Question: Is it possible to make 'SearchView'(android.support.v7.widget) in the 'ActionBar'(android.support.v7.app) like a 'MultiAutoCompleteTextView'?
Suggesting words like here, after custom delimiter.
I didn't extend 'MultiAutoCompleteTextView' because I didn't want to lose some features like icon, "X" button.

I tried to extend 'SearchView':
'''
public class MultiAutoCompleteSearchView extends android.support.v7.widget.SearchView {
private MultiAutoCompleteSearchView.SearchAutoComplete mSearchAutoComplete;
public static class SearchAutoComplete extends android.support.v7.widget.SearchView.SearchAutoComplete {
private String mSeparator = "+";
public SearchAutoComplete(Context context) {
super(context);
}
public SearchAutoComplete(Context context, AttributeSet attrs) {
super(context, attrs);
}
public SearchAutoComplete(Context context, AttributeSet attrs, int defStyle) {
super(context, attrs, defStyle);
}
@Override
protected void replaceText(CharSequence text) {
String newText = getText().toString();
if (newText.contains(mSeparator)) {
int lastIndex = newText.lastIndexOf(mSeparator);
newText = newText.substring(0, lastIndex + 1) + text.toString();
} else {
newText = text.toString();
}
super.replaceText(newText);
}
@Override
protected void performFiltering(CharSequence text, int keyCode) {
String newText = text.toString();
if (newText.indexOf(mSeparator) != -1) {
int lastIndex = newText.lastIndexOf(mSeparator);
if (lastIndex != newText.length() - 1) {
newText = newText.substring(lastIndex + 1).trim();
if (newText.length() >= getThreshold()) {
text = newText;
}
}
}
super.performFiltering(text, keyCode);
}
}
public void initialize() {
mSearchAutoComplete = (MultiAutoCompleteSearchView.SearchAutoComplete)
findViewById(android.support.v7.appcompat.R.id.search_src_text);
this.setAdapter(null);
this.setOnItemClickListener(null);
}
public MultiAutoCompleteSearchView(Context context) {
super(context);
initialize();
}
public MultiAutoCompleteSearchView(Context context, AttributeSet attrs) {
super(context, attrs);
initialize();
}
public MultiAutoCompleteSearchView(Context context, AttributeSet attrs, int defStyleAttr) {
super(context, attrs, defStyleAttr);
initialize();
}
public void setOnItemClickListener(AdapterView.OnItemClickListener listener) {
mSearchAutoComplete.setOnItemClickListener(listener);
}
public void setAdapter(ArrayAdapter<?> adapter) {
mSearchAutoComplete.setAdapter(adapter);
}
}
'''
And xml file for menu.
'''
<menu xmlns:android="http://schemas.android.com/apk/res/android"
xmlns:app="http://schemas.android.com/apk/res-auto"
xmlns:tools="http://schemas.android.com/tools"
tools:context=".SearchActivity">
<item android:id="@+id/action_search"
android:title="@string/action_search"
android:icon="@drawable/ic_action_search"
app:showAsAction="ifRoom|collapseActionView"
app:actionViewClass="cullycross.com.searchview.MultiAutoCompleteSearchView" />
</menu>
'''
And activity method:
'''
public boolean onCreateOptionsMenu(Menu menu) {
// Inflate the menu; this adds items to the action bar if it is present.
getMenuInflater().inflate(R.menu.menu_search, menu);
final MenuItem searchItem = menu.findItem(R.id.action_search);
final MultiAutoCompleteSearchView searchView = (MultiAutoCompleteSearchView)
MenuItemCompat.getActionView(searchItem);
searchView.setQueryHint("Type any word");
MultiAutoCompleteSearchView.SearchAutoComplete searchAutoComplete =
(MultiAutoCompleteSearchView.SearchAutoComplete)searchView
.findViewById(R.id.search_src_text);
searchAutoComplete.setAdapter(new ArrayAdapter<String>(
this,
android.R.layout.simple_dropdown_item_1line,
options
));
return true;
}
'''
But for some reason I get a NPE here: 'searchView.setQueryHint("Type any word");', so it means, that 'getActionView' returns .
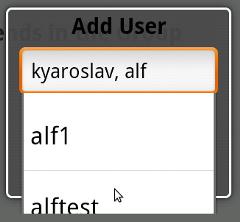
Answer: A lot of hours are passed, I found a solution:
Custom adapter:
'''
public class DelimiterAdapter extends ArrayAdapter<String> implements Filterable {
private final static String [] options = {
"Apple","Mango","Peach","Banana","Orange","Grapes","Watermelon","Tomato"
};
private final LayoutInflater mInflater;
private List<String> mSubStrings;
private String mMainString;
public String getMainString() { return mMainString; }
private AmazingFilter mFilter;
public DelimiterAdapter(Context context, int resource) {
super(context, -1);
mInflater = LayoutInflater.from(context);
}
@Override
public View getView(int position, View convertView, ViewGroup parent) {
final TextView tv;
if (convertView != null) {
tv = (TextView) convertView;
} else {
tv = (TextView) mInflater.inflate(android.R.layout.simple_dropdown_item_1line, parent, false);
}
tv.setText(getItem(position));
return tv;
}
@Override
public int getCount() {
return mSubStrings.size();
}
@Override
public String getItem(int position) {
return mSubStrings.get(position);
}
@Override
public long getItemId(int position) {
return position;
}
@Override
public Filter getFilter() {
if(mFilter == null) {
mFilter = new AmazingFilter();
}
return mFilter;
}
private class AmazingFilter extends Filter {
private final static String DELIMITER = "+";
@Override
protected FilterResults performFiltering(CharSequence constraint) {
final FilterResults filterResults = new FilterResults();
String request;
mSubStrings = new ArrayList<String>();
if(constraint != null) {
request = constraint.toString();
//cuts the string with delimiter
if (request.contains(DELIMITER) &&
request.lastIndexOf(DELIMITER) != request.length() - 1) {
final String[] splitted = request.split("\" + DELIMITER);
request = splitted[splitted.length - 1].trim();
//save string before delimiter
int index = constraint.toString().lastIndexOf(request);
mMainString = constraint.toString().substring(0, index);
} else {
request = request.trim();
mMainString = "";
}
//checks for substring of any word in the dictionary
for(String s : options) {
if(s.contains(request)) {
mSubStrings.add(s);
}
}
}
filterResults.values = mSubStrings;
filterResults.count = mSubStrings.size();
return filterResults;
}
@Override
protected void publishResults(CharSequence constraint, FilterResults results) {
clear();
for (String request : (ArrayList<String>)results.values) {
add(request);
}
if (results.count > 0) {
notifyDataSetChanged();
} else {
notifyDataSetInvalidated();
}
}
}
}
'''
Extended 'SearchView':
'''
public class MultiAutoCompleteSearchView extends android.support.v7.widget.SearchView {
private SearchAutoComplete mSearchAutoComplete;
public void initialize() {
mSearchAutoComplete = (SearchAutoComplete)
findViewById(android.support.v7.appcompat.R.id.search_src_text);
this.setAdapter(null);
this.setOnItemClickListener(null);
}
public MultiAutoCompleteSearchView(Context context) {
super(context);
initialize();
}
public MultiAutoCompleteSearchView(Context context, AttributeSet attrs) {
super(context, attrs);
initialize();
}
public MultiAutoCompleteSearchView(Context context, AttributeSet attrs, int defStyleAttr) {
super(context, attrs, defStyleAttr);
initialize();
}
public void setOnItemClickListener(AdapterView.OnItemClickListener listener) {
mSearchAutoComplete.setOnItemClickListener(listener);
}
public void setAdapter(ArrayAdapter<?> adapter) {
mSearchAutoComplete.setAdapter(adapter);
}
}
'''
Activity method 'onCreateMenuOptions'
'''
@Override
public boolean onCreateOptionsMenu(Menu menu) {
// Inflate the menu; this adds items to the action bar if it is present.
getMenuInflater().inflate(R.menu.menu_search, menu);
final MenuItem searchItem = menu.findItem(R.id.action_search);
final MultiAutoCompleteSearchView searchView = (MultiAutoCompleteSearchView)
MenuItemCompat.getActionView(searchItem);
searchView.setQueryHint("Type any word");
MultiAutoCompleteSearchView.SearchAutoComplete searchAutoComplete =
(MultiAutoCompleteSearchView.SearchAutoComplete)searchView
.findViewById(R.id.search_src_text);
//since words are very short
searchAutoComplete.setThreshold(1);
searchAutoComplete.setAdapter(new DelimiterAdapter(
this,
android.R.layout.simple_dropdown_item_1line
));
searchView.setOnItemClickListener(new AdapterView.OnItemClickListener() {
@Override
public void onItemClick(AdapterView<?> parent, View view, int position, long id) {
String stringBefore, newString;
stringBefore = ((DelimiterAdapter)parent.getAdapter()).getMainString();
newString = parent.getAdapter().getItem(position).toString();
searchView.setQuery(stringBefore+newString, false);
}
});
searchView.setOnQueryTextListener(new SearchView.OnQueryTextListener() {
@Override
public boolean onQueryTextSubmit(String s) {
if(s.length() > 0) {
mFindString = s;
// do smth with string
return true;
}
return false;
}
@Override
public boolean onQueryTextChange(String s) {
return false;
}
});
return true;
}
'''
XML file of the menu:
'''
<menu xmlns:android="http://schemas.android.com/apk/res/android"
xmlns:app="http://schemas.android.com/apk/res-auto"
xmlns:tools="http://schemas.android.com/tools"
tools:context=".SearchActivity">
<item android:id="@+id/action_search"
android:title="@string/action_search"
android:icon="@drawable/ic_action_search"
app:showAsAction="ifRoom|collapseActionView"
app:actionViewClass="cullycross.com.searchview.MultiAutoCompleteSearchView" />
</menu>
'''